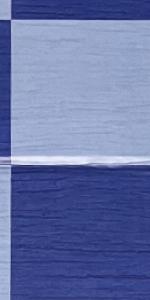
Label: Empty